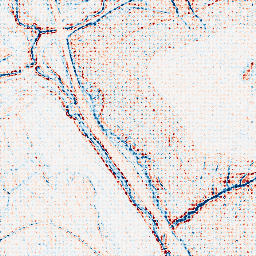
Category: edge_preserving
Decomposition family: bilateral
Decomposition parameters: d: 5
sigma_color: 75
sigma_space: 75
Upsampling method: sinc_blackman
Upsampling parameters: scale: 8
kernel_size: 8
Upsampling scale: 8